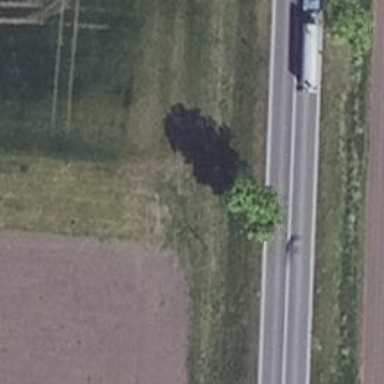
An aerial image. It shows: Deciduous broadleaved tree.